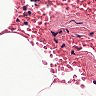
Metastatic tissue present: no